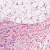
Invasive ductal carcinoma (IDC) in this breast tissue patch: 1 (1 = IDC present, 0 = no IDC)